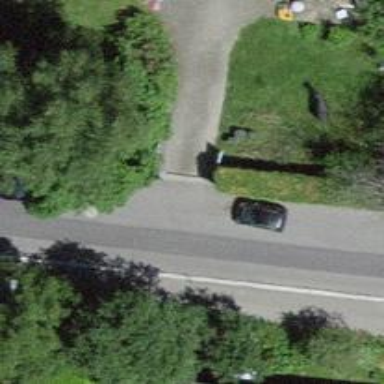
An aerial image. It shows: Residential road with asphalt surface and sidewalk on the left.